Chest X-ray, PA view. Patient: 32 years old, sex F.
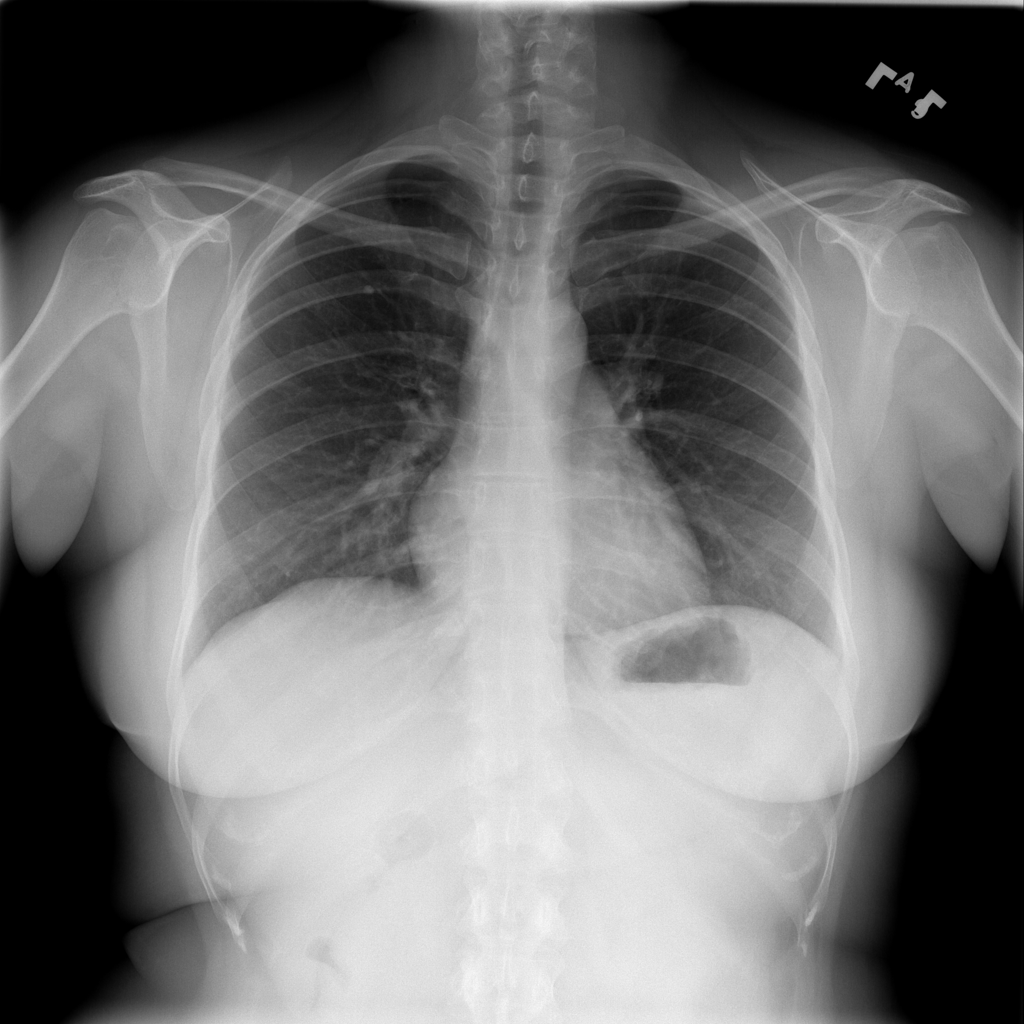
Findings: No Finding